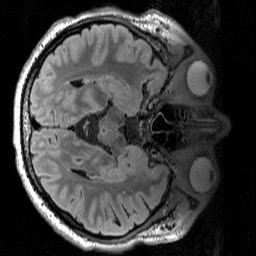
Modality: T2w
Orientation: axial
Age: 53
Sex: male
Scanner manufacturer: siemens
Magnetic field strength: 3 T
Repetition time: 5 s
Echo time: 0.386 s